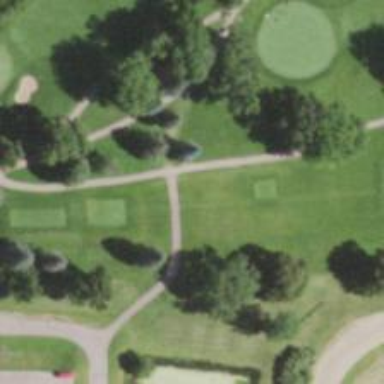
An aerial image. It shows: Path for both roads and golfers.